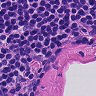
Metastatic tissue present: no